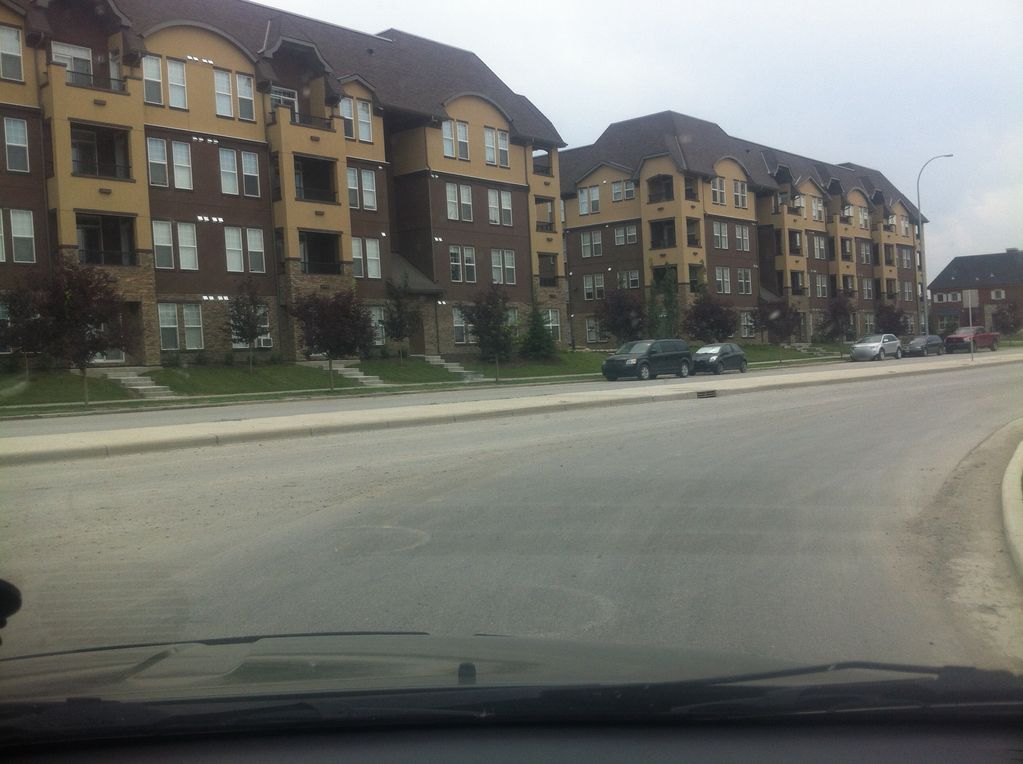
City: calgary